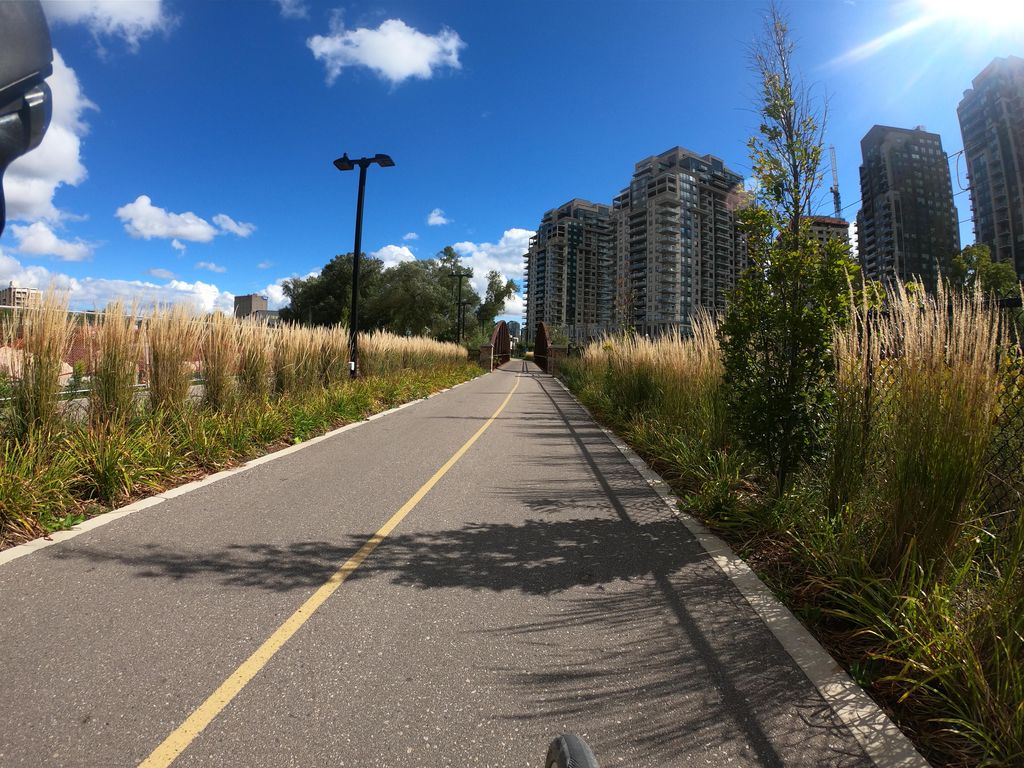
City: kitchener-waterloo